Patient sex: M
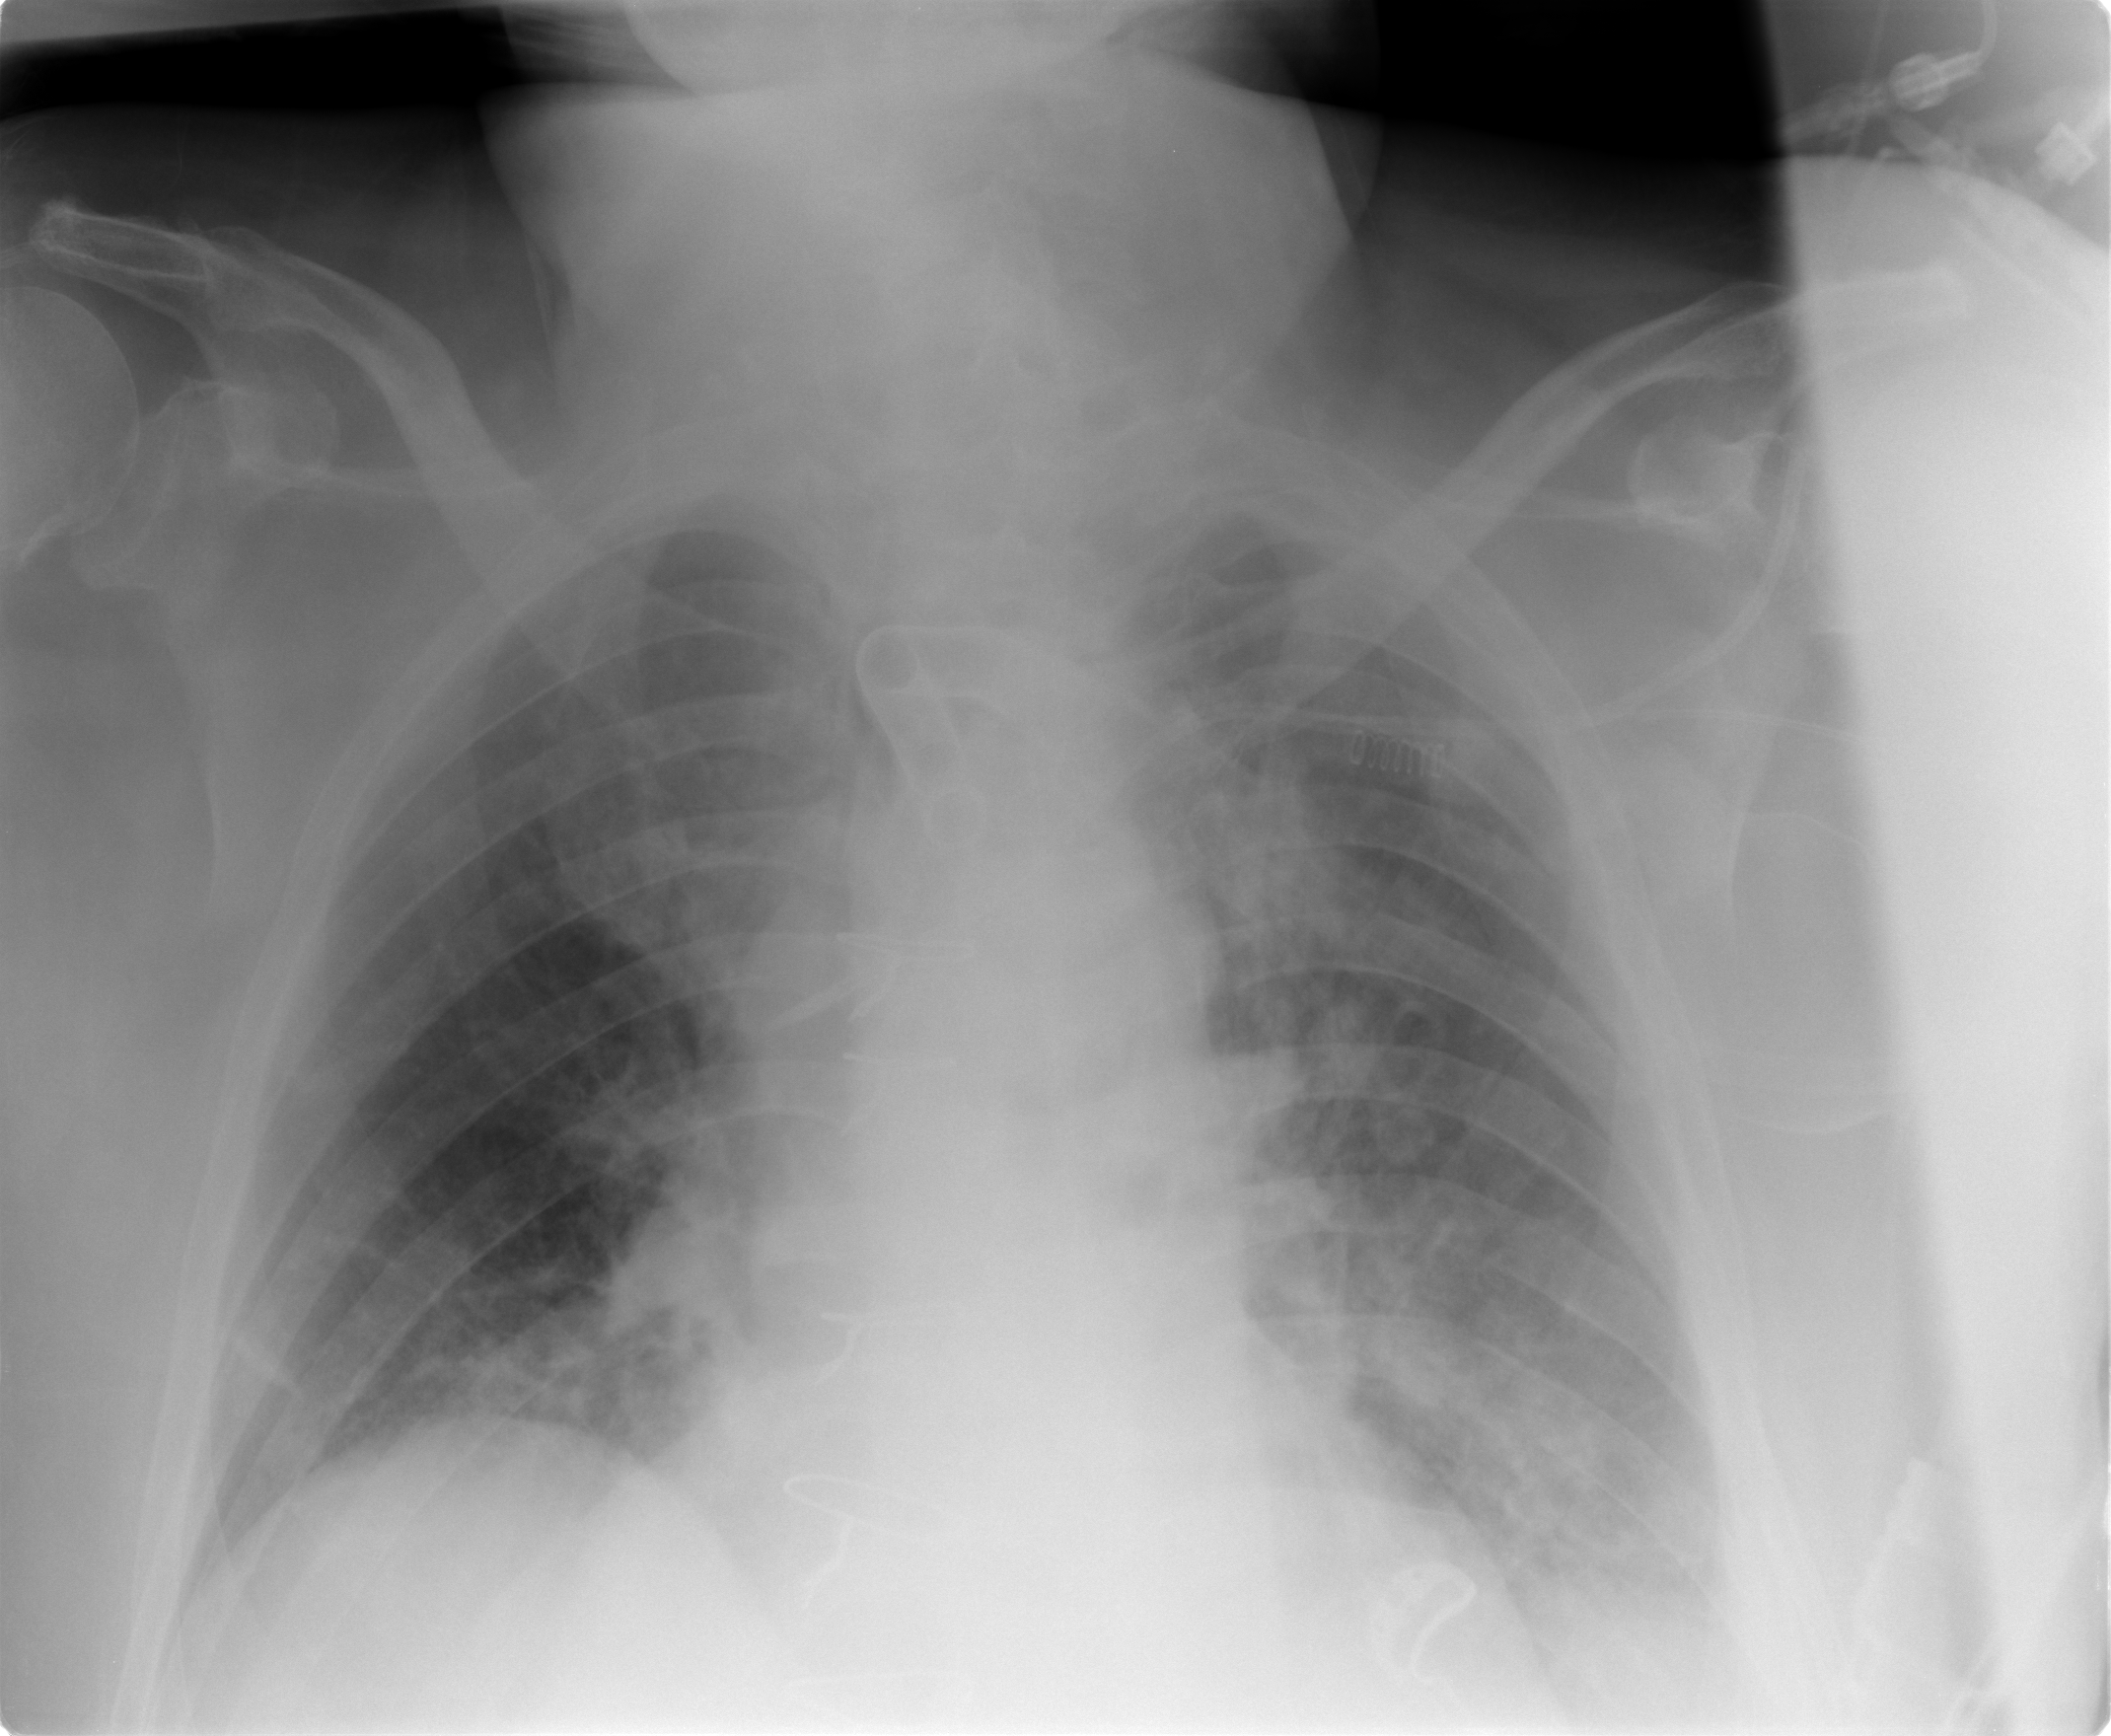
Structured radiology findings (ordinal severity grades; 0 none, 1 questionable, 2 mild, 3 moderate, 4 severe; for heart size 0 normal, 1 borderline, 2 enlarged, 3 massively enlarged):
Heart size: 2
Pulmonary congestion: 2
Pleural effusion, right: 0
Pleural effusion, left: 2
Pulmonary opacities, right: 2
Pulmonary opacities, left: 3
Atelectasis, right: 2
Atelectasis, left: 2